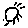
Label: sun